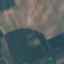
Land use / land cover: AnnualCrop